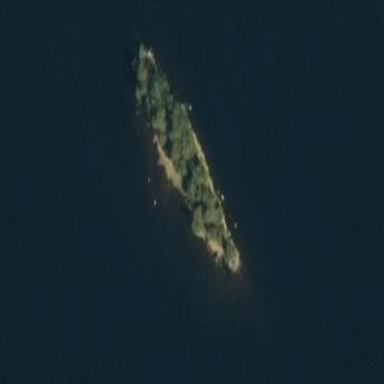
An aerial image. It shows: Islet made of bare rock.